Question: I'm drawing rectangles on the screen using the basic NSBezierPath method. I have an object set up to draw a customized rectangle on the screen with each instance of the object initialized. In that object I have a method that moves the rectangle around with the mouse when its dragged across the screen. To accomplish this I simply used the 'mouseDragged:' method. The problem is as I move it, it leaves behind "image artifacts" which appear as thin 1px lines on the screen along the edges of where the rectangle was previously. This is similar to how when Microsoft Windows was running slowly, it used to leave ghosts of a window as you dragged it around. Remember how you would always try to draw stuff or fill the entire screen before it unfroze? Its like its just not redrawing quickly enough or something. The artifacts never go away unless I clear them out by drawing something over them (like dragging the rectangle back over them).
'''
-(void)mouseDown:(NSEvent *)theEvent{
mouseLoc = [theEvent locationInWindow];
xDifference = mouseLoc.x - origin.x;
yDifference = mouseLoc.y - origin.y;
}
-(void)mouseDragged:(NSEvent *)theEvent{
mouseLoc = [theEvent locationInWindow];
NSPoint adjustedOrigin = NSMakePoint((mouseLoc.x-xDifference), (mouseLoc.y-yDifference));
[self setOrigin:adjustedOrigin];
}
'''
Also if you're wondering about the blank square to the left of the blue rectangle, I can't explain it either. I have the black 'rhombus' going around in circles 30px in diameter, but every time it moves one space (one a second on an NSTimer) it jumps very briefly to that spot, but why I have no clue. the code for the movement of the rectangle is below:
'''
i+=.5;
int rectangle2X = (100+30*cos(i));
int rectangle2Y = (100+30*sin(i));
//NSLog(@"(%d, %d)", rectangle2X, rectangle2Y);
rectangle2.origin = NSMakePoint(rectangle2X, rectangle2Y);
'''
Any help would be great. I know the code above isn't everything that you guys might need so feel free to ask for more. The top code is from the object, the bottom code comes from the AppDelegate. Both rectangles in the picture are instances of my object.

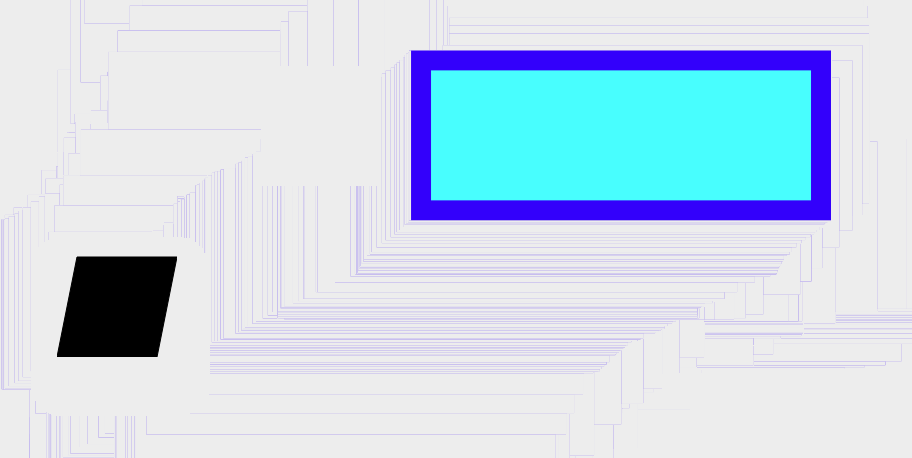
Answer: Don't worry just call it modern art!
But seriously. It looks like you are not clearing the view in the 'drawRect:' or 'drawInContext:' method.
Paint a rect of background color over the bounds as the first thing you do to clear the prior drawing.
'''
[myBGColor set];
NSRectFill([self bounds]);
'''
NSViews don't automatically clear.